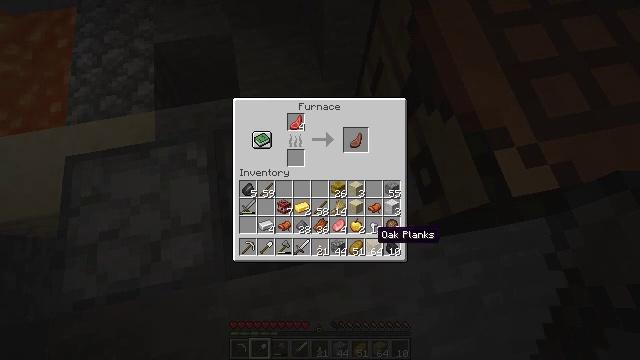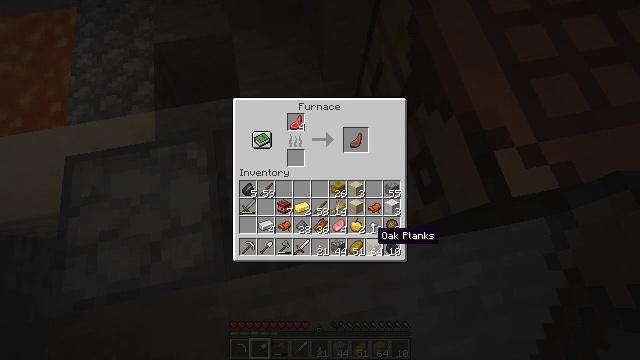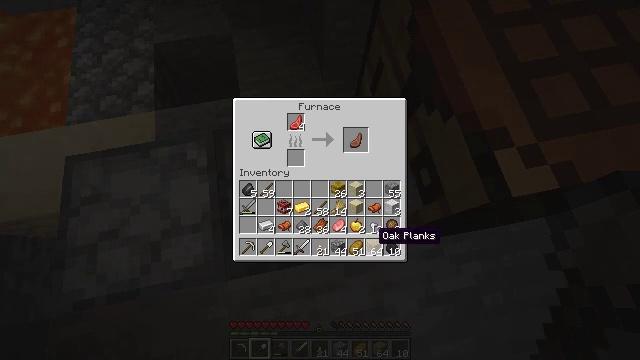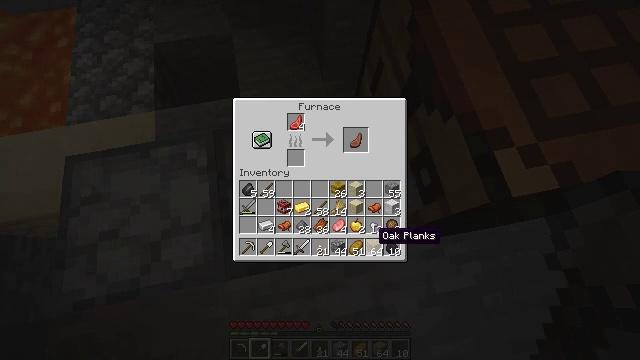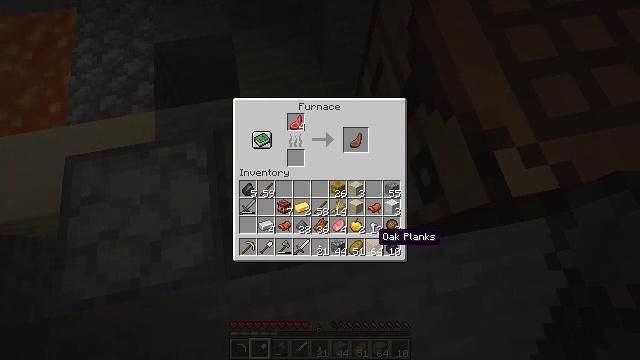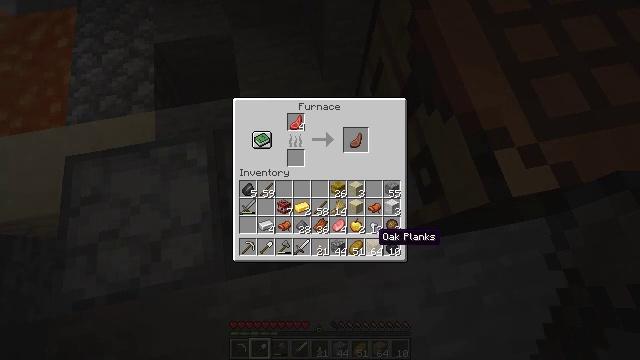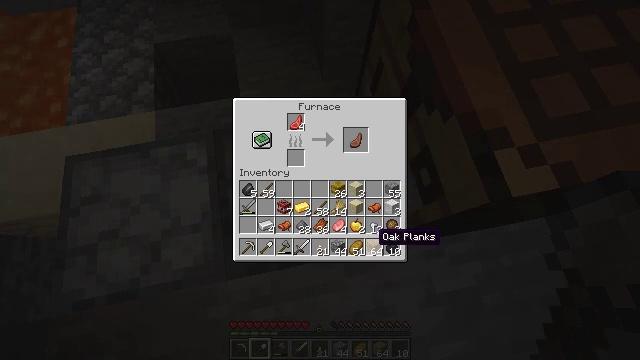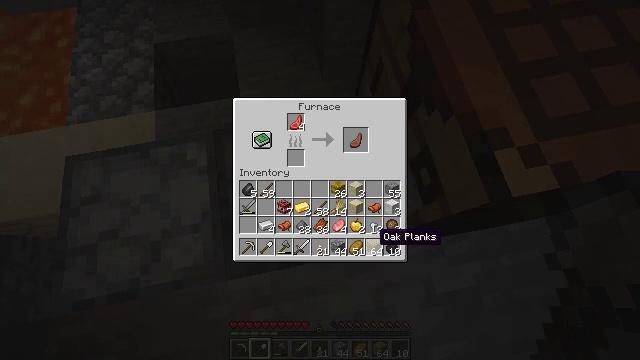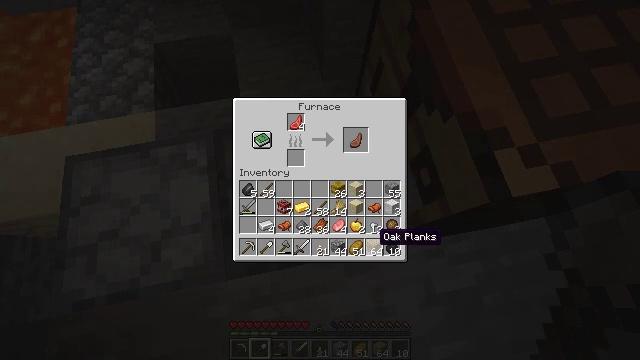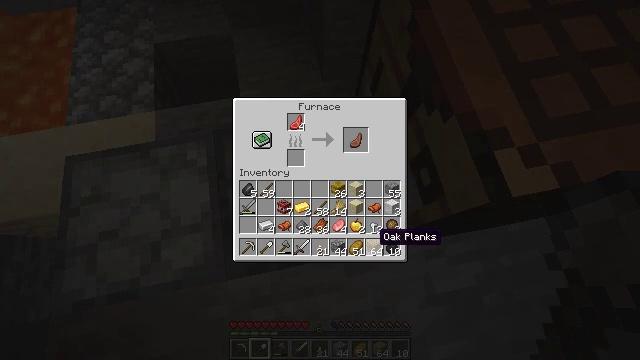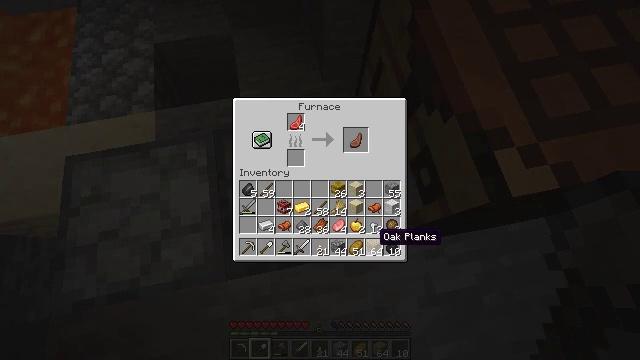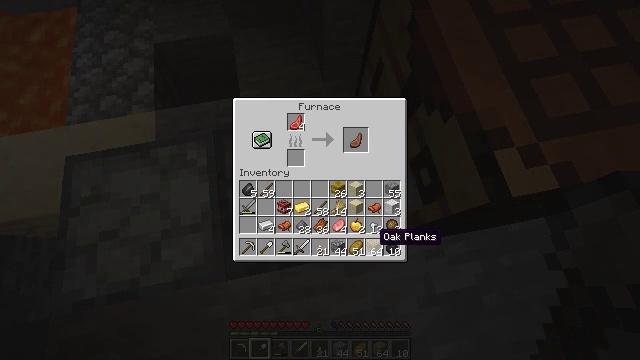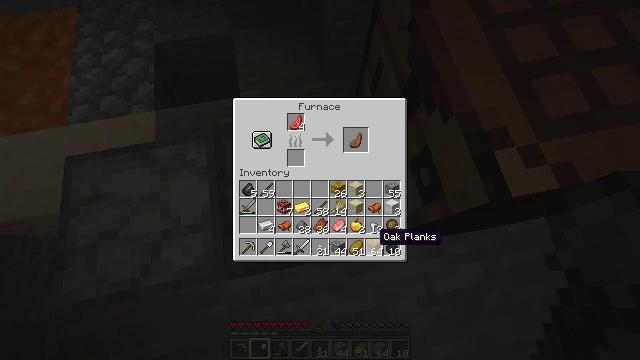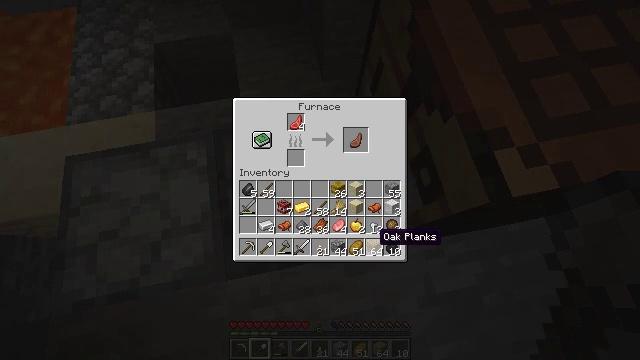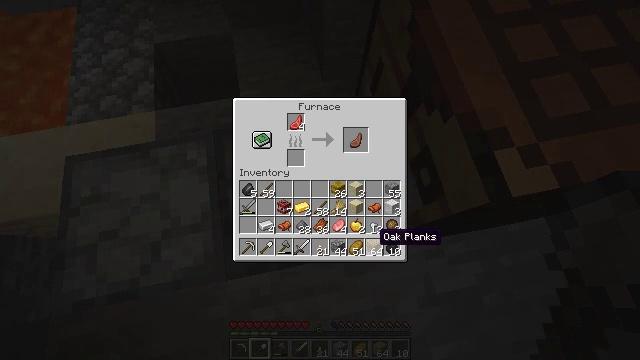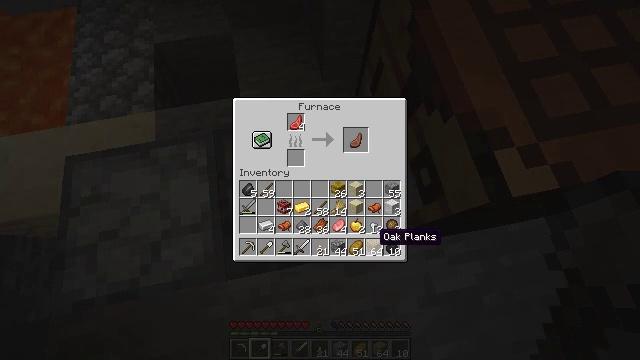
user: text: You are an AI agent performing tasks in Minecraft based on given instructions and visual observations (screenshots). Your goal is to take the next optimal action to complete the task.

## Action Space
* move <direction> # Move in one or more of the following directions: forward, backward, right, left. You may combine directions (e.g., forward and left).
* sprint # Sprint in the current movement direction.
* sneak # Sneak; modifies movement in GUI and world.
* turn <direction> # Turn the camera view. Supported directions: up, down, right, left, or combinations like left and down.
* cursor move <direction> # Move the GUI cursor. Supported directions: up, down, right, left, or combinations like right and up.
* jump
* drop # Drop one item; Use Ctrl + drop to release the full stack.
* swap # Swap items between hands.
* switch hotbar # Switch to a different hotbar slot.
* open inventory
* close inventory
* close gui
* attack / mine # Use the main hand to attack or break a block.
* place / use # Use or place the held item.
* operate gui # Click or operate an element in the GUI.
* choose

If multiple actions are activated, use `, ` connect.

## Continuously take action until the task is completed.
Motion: motion action
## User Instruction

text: Create flint and steel using flint and iron on the crafting table.
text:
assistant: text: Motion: no_op
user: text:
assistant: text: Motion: no_op
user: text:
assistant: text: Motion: no_op
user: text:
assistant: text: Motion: no_op
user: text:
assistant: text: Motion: no_op
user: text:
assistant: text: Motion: no_op
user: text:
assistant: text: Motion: no_op
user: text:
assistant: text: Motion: no_op
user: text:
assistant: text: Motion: no_op
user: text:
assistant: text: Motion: no_op
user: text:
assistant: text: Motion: no_op
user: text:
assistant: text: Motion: no_op
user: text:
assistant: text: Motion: no_op
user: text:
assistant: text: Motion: no_op
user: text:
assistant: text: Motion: no_op
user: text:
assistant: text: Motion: no_op
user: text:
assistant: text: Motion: no_op
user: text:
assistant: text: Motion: no_op
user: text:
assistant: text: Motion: no_op
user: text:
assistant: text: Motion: no_op
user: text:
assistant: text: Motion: no_op
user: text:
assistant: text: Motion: no_op
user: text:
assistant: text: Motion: no_op
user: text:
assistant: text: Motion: no_op
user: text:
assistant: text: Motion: no_op
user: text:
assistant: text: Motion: no_op
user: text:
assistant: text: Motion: no_op
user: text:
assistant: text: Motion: no_op
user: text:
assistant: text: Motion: cursor move left and up
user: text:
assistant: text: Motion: cursor move left and up